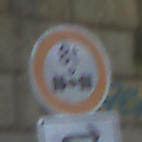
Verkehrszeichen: TatsaechlicheAchslast
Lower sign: RichtungsangabeDurchPfeile5
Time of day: Midday
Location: Outdoor (Urban)
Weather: Clear
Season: NotSpecified
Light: Natural